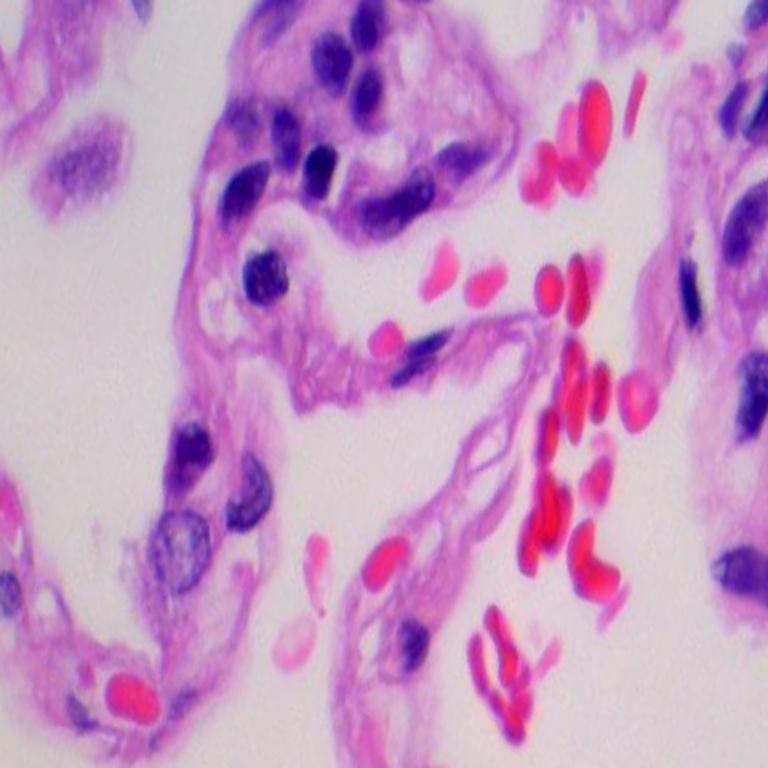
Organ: lung
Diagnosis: benign